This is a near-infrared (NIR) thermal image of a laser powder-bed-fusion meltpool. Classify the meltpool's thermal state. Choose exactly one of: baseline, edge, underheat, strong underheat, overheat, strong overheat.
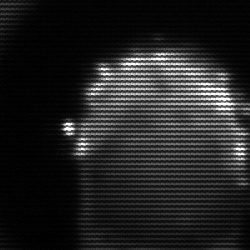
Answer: baseline